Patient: sex M, age 73
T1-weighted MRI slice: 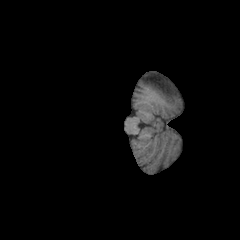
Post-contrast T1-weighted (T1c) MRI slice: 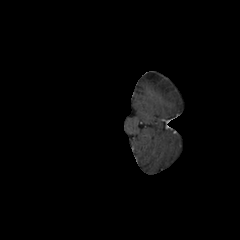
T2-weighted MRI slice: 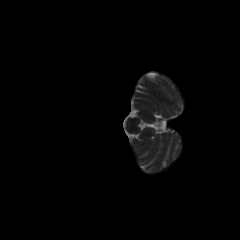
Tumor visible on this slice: no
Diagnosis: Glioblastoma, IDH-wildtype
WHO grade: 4